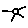
Label: sun